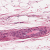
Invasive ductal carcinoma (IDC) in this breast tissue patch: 0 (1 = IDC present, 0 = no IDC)